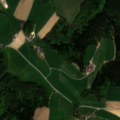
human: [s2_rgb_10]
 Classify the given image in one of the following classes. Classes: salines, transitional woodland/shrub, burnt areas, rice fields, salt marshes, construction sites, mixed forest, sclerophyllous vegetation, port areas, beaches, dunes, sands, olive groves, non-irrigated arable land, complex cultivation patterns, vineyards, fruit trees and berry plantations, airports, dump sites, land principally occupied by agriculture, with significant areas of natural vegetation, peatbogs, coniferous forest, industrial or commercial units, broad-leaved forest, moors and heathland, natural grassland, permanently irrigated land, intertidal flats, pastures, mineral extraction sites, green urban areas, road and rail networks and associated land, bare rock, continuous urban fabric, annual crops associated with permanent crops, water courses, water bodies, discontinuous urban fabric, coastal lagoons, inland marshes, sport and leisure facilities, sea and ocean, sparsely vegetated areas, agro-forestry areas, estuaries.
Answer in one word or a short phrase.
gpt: non-irrigated arable land, pastures, complex cultivation patterns, mixed forest